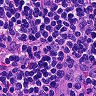
Metastatic tissue present: no